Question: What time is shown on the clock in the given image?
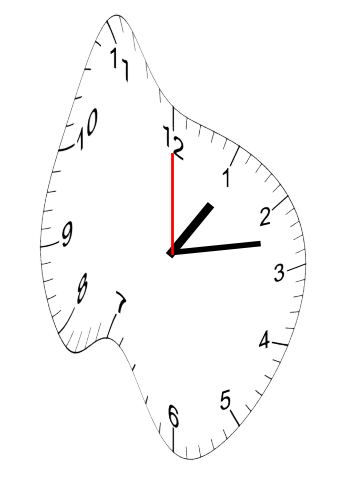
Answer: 01:13:00